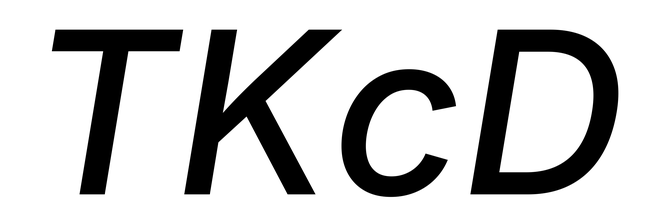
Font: Inter-Italic_Medium_Italic